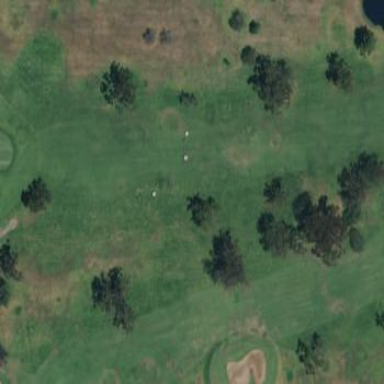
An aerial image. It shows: Rough area in golf course.